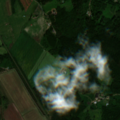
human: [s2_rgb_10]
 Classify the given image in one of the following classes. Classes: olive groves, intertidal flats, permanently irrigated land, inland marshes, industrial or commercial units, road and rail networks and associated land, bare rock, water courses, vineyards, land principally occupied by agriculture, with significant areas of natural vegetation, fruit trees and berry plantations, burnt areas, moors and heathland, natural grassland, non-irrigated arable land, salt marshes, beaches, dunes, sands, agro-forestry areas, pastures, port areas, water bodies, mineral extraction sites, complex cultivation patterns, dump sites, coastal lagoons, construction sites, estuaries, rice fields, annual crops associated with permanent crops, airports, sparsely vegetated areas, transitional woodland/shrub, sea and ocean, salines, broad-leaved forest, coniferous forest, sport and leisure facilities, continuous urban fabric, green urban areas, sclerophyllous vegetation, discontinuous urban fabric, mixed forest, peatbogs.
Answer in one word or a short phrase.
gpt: discontinuous urban fabric, non-irrigated arable land, land principally occupied by agriculture, with significant areas of natural vegetation, broad-leaved forest, coniferous forest, mixed forest